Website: lowes
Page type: billing-address
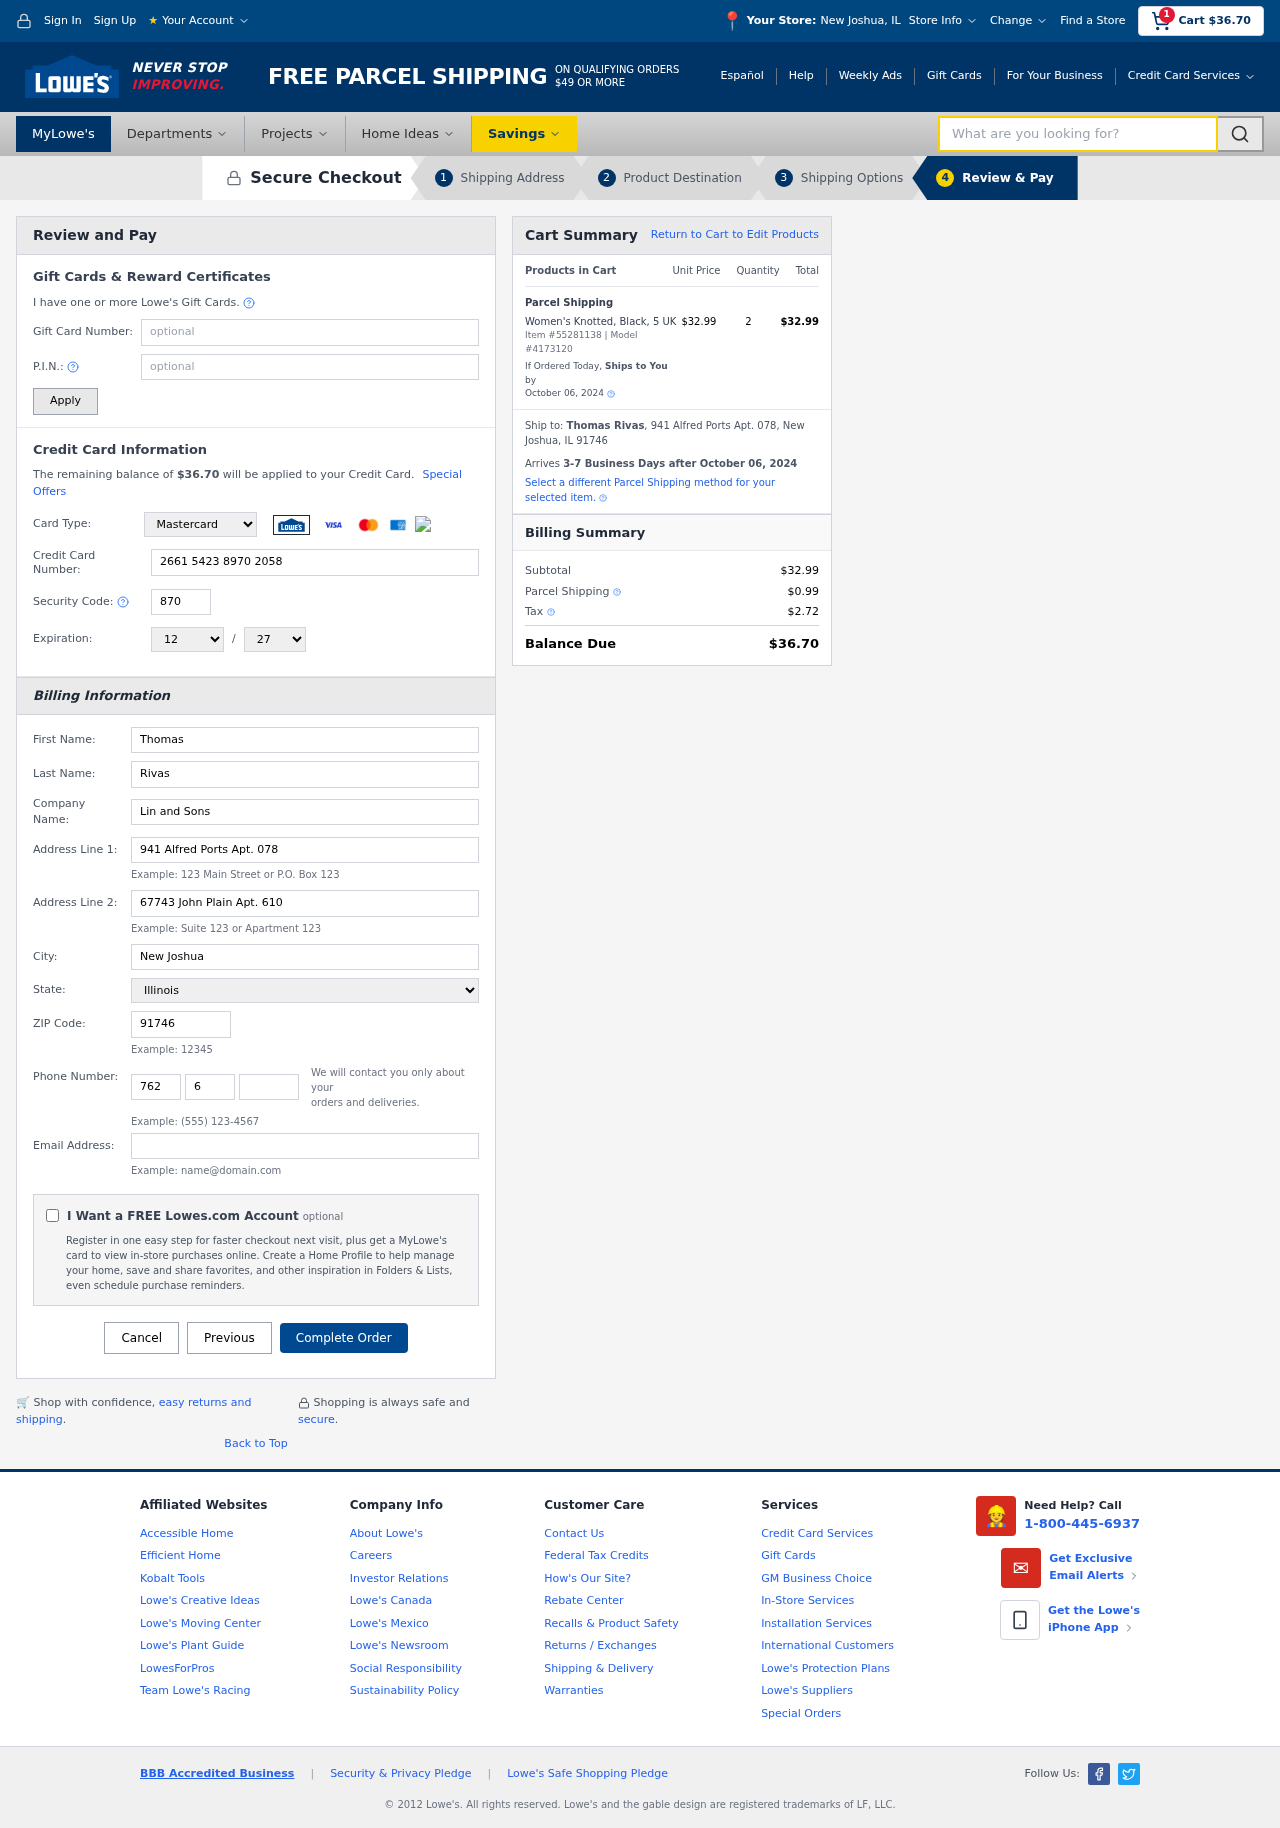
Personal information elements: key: PII_CARD_CVV
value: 870
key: PII_CARD_EXPIRY_MONTH
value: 12
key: PII_CARD_EXPIRY_YEAR
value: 27
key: PII_CARD_NUMBER
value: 2661 5423 8970 2058
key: PII_CARD_TYPE
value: Mastercard
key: PII_CITY
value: New Joshua
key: PII_CITY_STATE
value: New Joshua, IL
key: PII_COMPANY
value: Lin and Sons
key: PII_EMAIL
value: trivas@yahoo.com
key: PII_FIRSTNAME
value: Thomas
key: PII_FULLNAME
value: Thomas Rivas
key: PII_LASTNAME
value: Rivas
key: PII_PHONE_AREA
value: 762
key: PII_PHONE_PREFIX
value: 610
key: PII_PHONE_SUFFIX
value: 8288
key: PII_POSTCODE
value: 91746
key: PII_STATE
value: Illinois
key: PII_STREET
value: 941 Alfred Ports Apt. 078
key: PII_STREET2
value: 67743 John Plain Apt. 610
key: PII_CITY_STATE_ZIP
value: New Joshua, IL 91746
Product elements: key: PRODUCT1_NAME
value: Women's Knotted, Black, 5 UK
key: PRODUCT1_PRICE
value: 32.99
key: PRODUCT1_QUANTITY
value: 2
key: PRODUCT_ITEM_NUMBER
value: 55281138
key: PRODUCT_MODEL_NUMBER
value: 4173120
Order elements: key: ORDER_SUBTOTAL
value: $36.70
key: ORDER_TOTAL
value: $36.70
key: ORDER_SHIPPING_DATE
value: October 06, 2024
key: ORDER_SUBTOTAL
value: $32.99
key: ORDER_DELIVERY_DATE
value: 3-7 Business Days after October 06, 2024
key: ORDER_SHIPPING_DATE2
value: October 06, 2024
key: ORDER_SUBTOTAL2
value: $32.99
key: ORDER_SHIPPING_COST
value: $0.99
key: ORDER_TAX
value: $2.72
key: ORDER_TOTAL2
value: $36.70
Search elements: key: HEADER_SEARCH
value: What are you looking for?